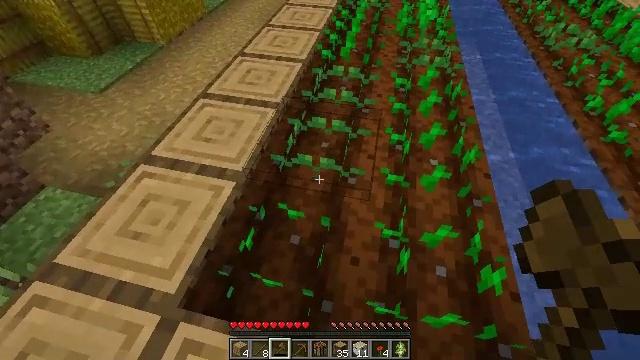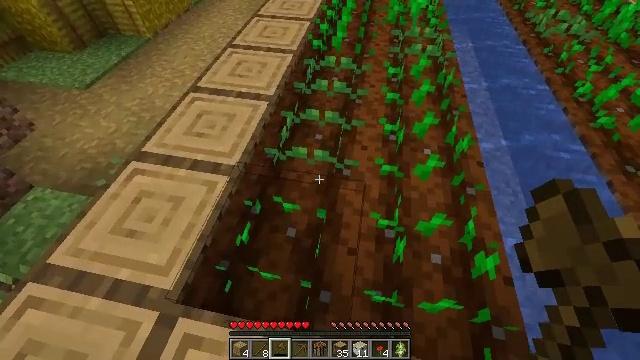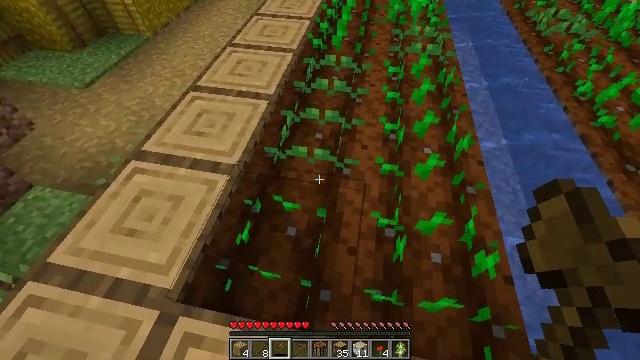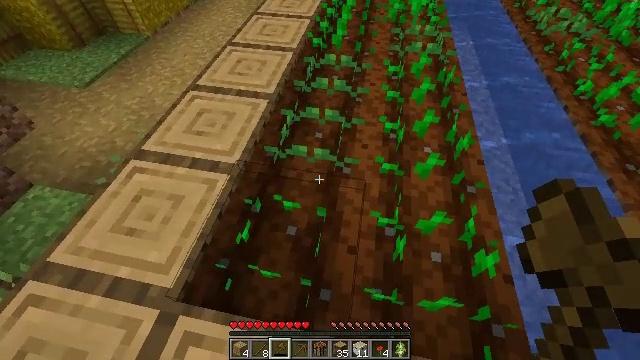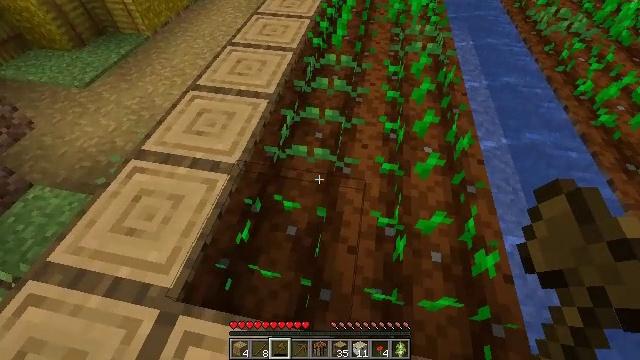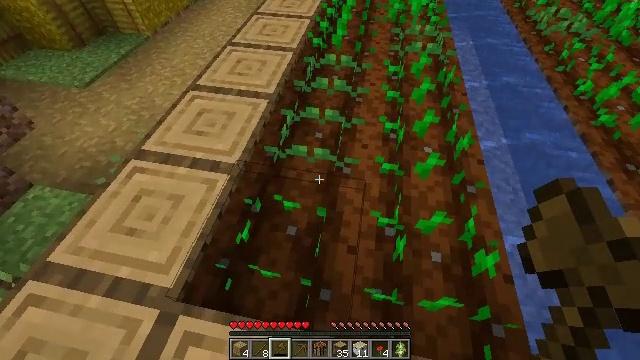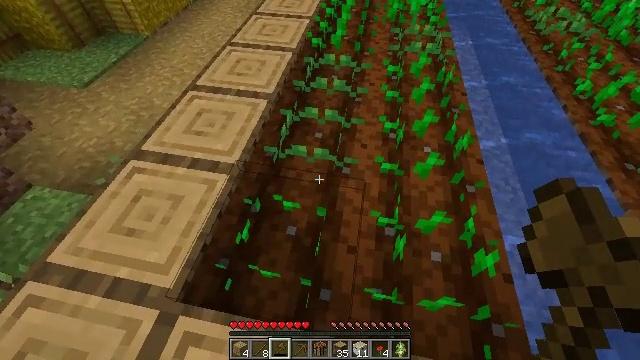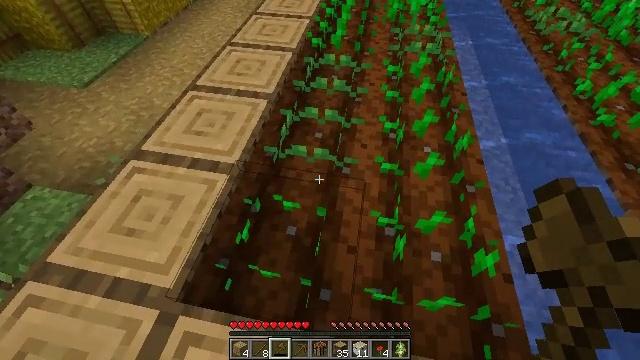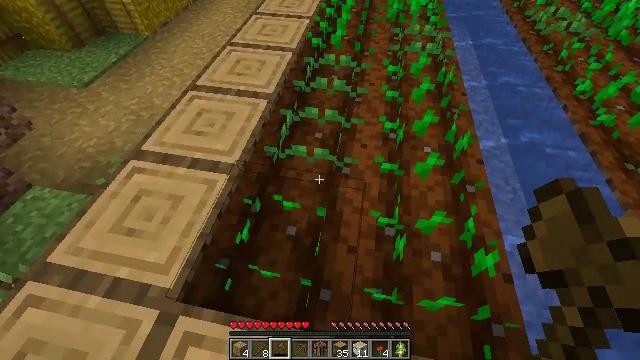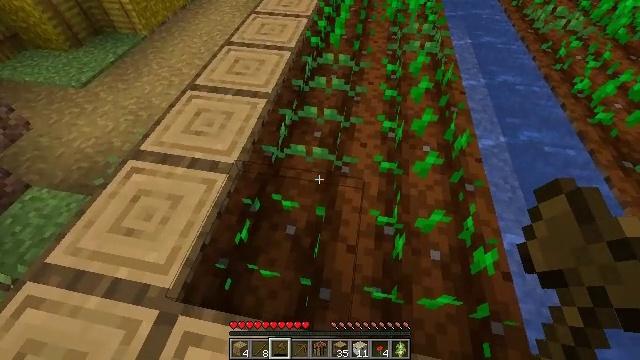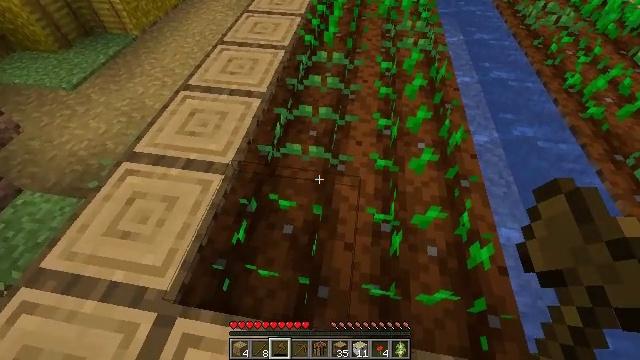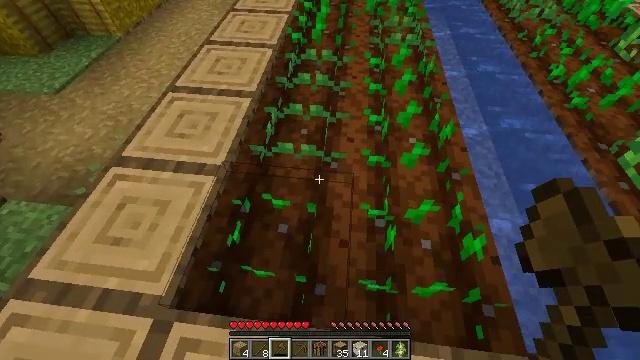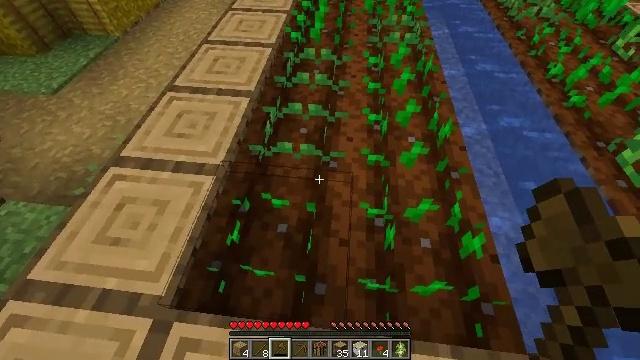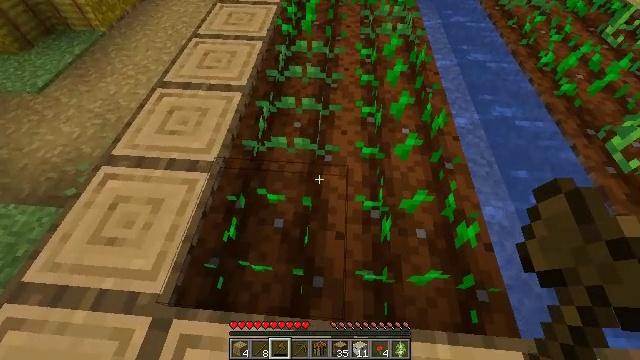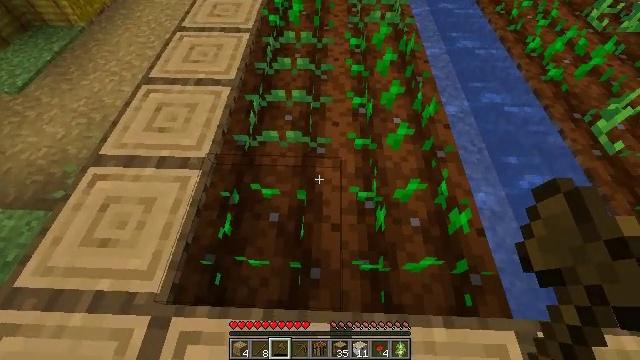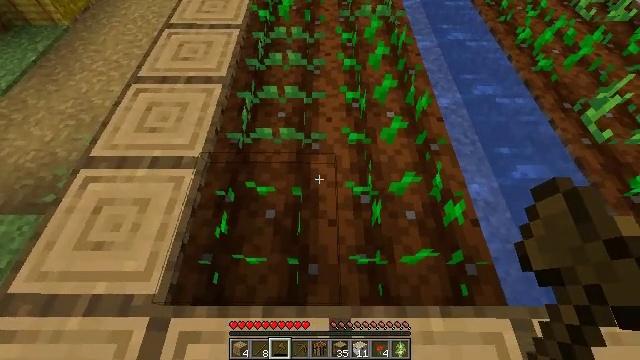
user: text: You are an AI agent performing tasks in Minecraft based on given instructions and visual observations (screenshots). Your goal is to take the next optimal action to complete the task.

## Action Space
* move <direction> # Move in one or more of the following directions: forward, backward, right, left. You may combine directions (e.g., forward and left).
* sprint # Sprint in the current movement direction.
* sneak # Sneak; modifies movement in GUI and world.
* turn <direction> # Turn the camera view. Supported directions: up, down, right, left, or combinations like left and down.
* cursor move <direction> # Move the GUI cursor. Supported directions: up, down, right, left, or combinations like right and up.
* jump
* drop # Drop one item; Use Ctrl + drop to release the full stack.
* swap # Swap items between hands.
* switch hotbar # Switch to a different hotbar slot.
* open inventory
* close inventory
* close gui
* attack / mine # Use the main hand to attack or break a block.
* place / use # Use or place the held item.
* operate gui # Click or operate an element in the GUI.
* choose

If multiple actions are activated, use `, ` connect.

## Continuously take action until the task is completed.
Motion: motion action
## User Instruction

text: Break the mature wheat plants.
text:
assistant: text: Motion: turn right and down
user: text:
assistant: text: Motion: no_op
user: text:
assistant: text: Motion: no_op
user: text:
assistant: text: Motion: no_op
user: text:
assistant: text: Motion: no_op
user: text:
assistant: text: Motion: no_op
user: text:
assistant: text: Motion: no_op
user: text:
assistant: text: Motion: no_op
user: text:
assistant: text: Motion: no_op
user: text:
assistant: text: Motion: turn right
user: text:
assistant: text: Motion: turn right
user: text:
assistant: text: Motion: no_op
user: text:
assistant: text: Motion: turn right and down
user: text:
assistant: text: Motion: turn right and down
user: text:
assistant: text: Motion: turn right
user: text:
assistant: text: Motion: turn right and down
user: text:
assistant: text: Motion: turn right
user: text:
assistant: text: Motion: turn right and up
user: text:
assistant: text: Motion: turn right and up
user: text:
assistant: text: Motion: turn right and up
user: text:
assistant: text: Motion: turn right and up
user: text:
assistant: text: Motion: no_op
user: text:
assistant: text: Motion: no_op
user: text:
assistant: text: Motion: no_op
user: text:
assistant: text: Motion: no_op
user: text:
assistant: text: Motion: no_op
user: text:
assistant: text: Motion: no_op
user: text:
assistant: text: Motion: no_op
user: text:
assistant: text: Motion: no_op
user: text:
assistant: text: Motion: no_op